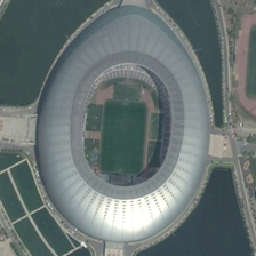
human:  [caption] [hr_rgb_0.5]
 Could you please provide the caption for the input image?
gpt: a playground is in an oval grey silver building near the water.

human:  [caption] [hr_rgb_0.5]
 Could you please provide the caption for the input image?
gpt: The playground is in an Oval silver gray building near the water.

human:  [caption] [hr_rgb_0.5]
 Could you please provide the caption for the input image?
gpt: Silver Oval stadium near the water

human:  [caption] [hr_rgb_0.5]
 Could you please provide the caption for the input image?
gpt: The playground is in an elliptical silver grey building near the water.

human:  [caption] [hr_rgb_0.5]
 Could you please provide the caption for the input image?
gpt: A playground is in a silver gray building near the water.